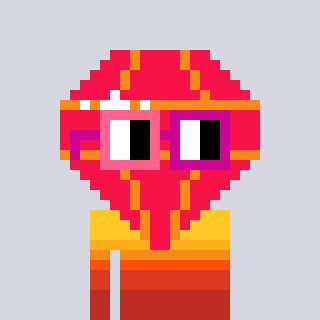
a pixel art character with square pink and red glasses, a red diamond-shaped head and a cold-colored body on a cool background